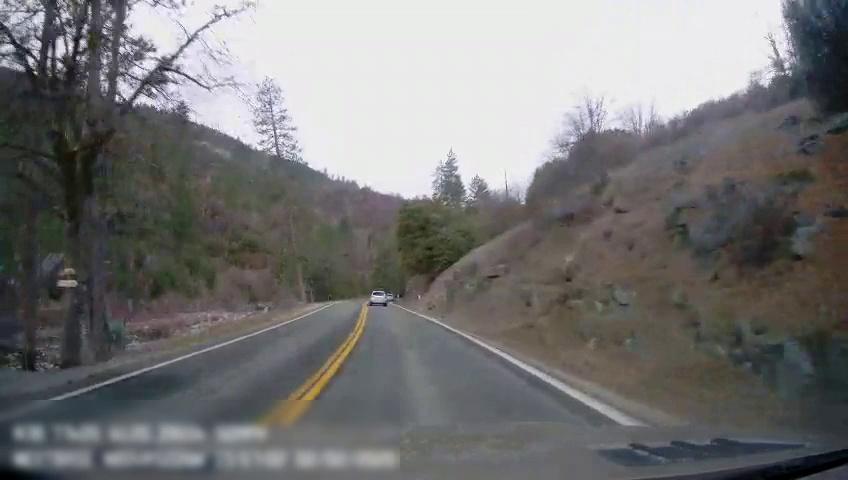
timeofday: Day
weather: Cloudy
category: Drivable Space
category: Vehicles | Car
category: Lanes | Current Lane
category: Lanes | Current Lane
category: Lanes | Opposite Lane